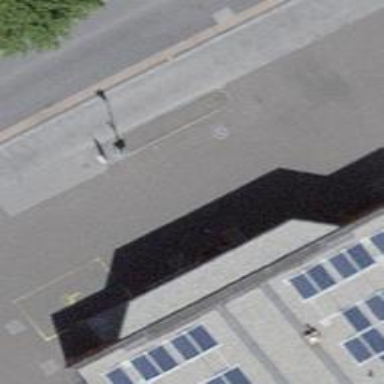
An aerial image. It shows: Bus stop with platform for public transport.